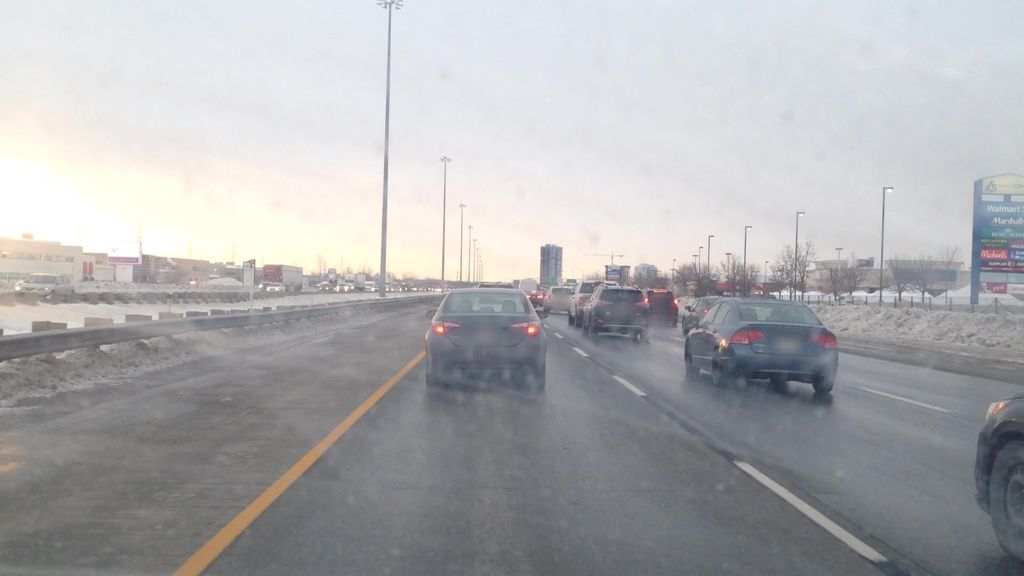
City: montreal